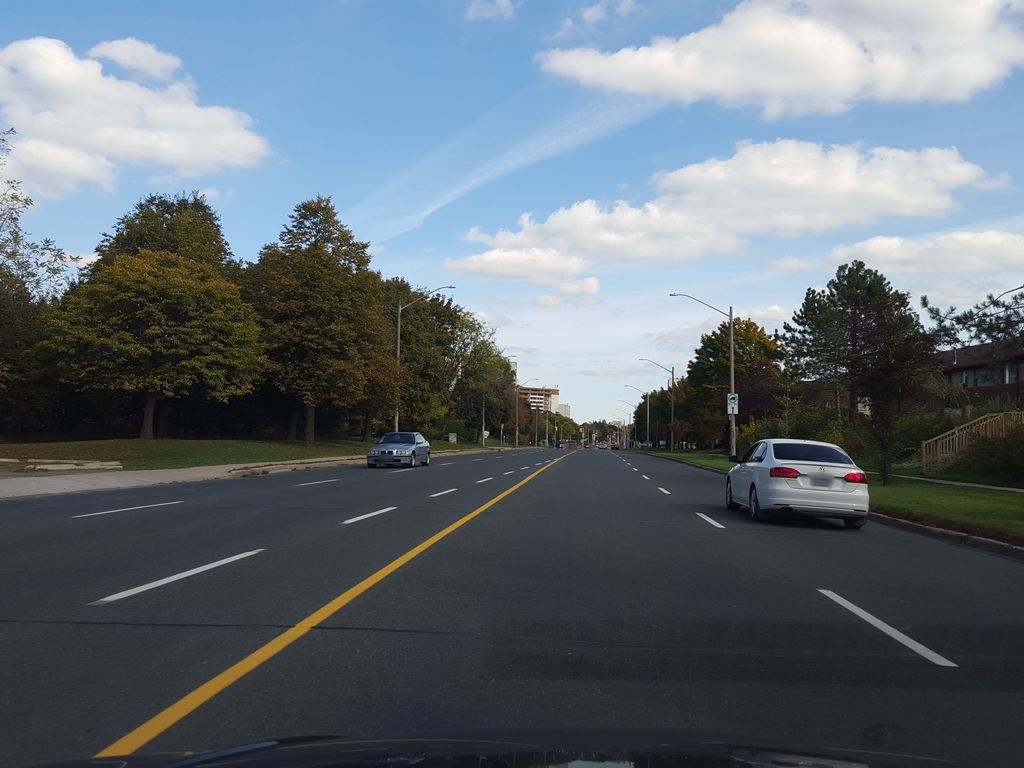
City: hamilton